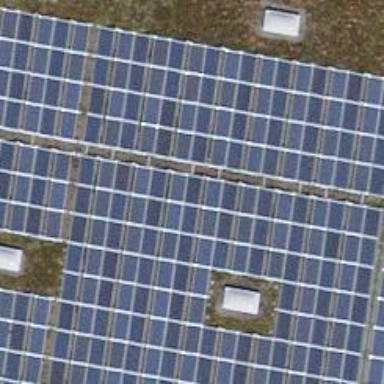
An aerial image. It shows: Solar power generator.